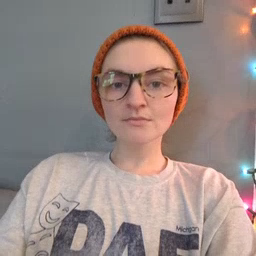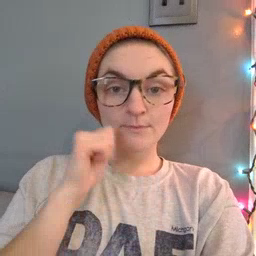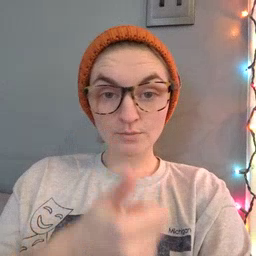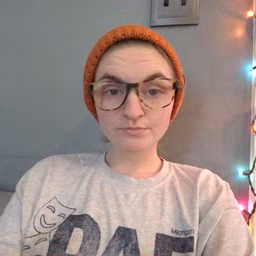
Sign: tomorrow